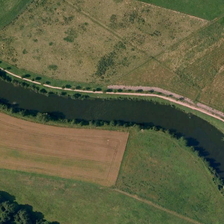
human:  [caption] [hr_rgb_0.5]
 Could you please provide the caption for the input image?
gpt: many tall trees were planted along the river .

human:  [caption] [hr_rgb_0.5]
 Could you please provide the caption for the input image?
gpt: a bare land on the banks of the river .

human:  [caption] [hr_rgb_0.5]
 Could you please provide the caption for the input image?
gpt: many tall trees were planted along the river .

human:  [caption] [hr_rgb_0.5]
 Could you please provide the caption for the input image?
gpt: a bare land on the banks of the river .

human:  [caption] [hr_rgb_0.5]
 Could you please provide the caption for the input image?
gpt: many tall trees were planted along the river .